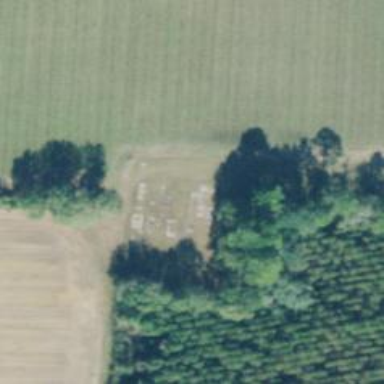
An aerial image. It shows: Graveyard area designated as cemetery.